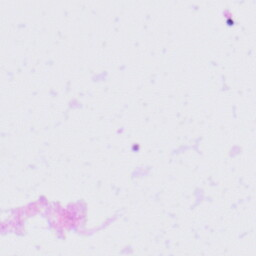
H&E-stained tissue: Tonsil